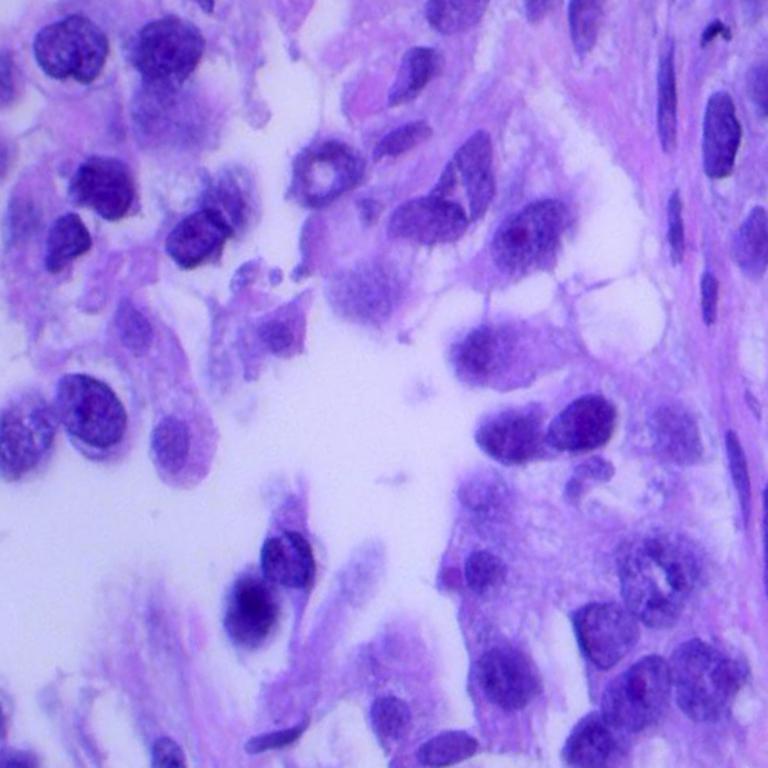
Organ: lung
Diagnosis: adenocarcinomas